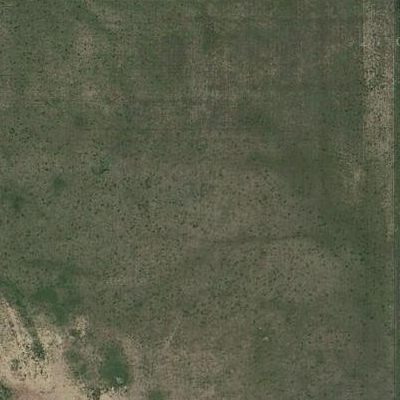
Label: aGrass